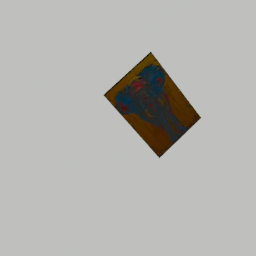
Label: decoration